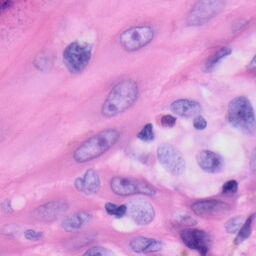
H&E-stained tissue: Skin